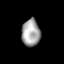
Tissue: skin
Cell type: Epithelial cells
Senescence score: 0.26
Nuclear area (px): 494
Mean DAPI intensity: 161.927